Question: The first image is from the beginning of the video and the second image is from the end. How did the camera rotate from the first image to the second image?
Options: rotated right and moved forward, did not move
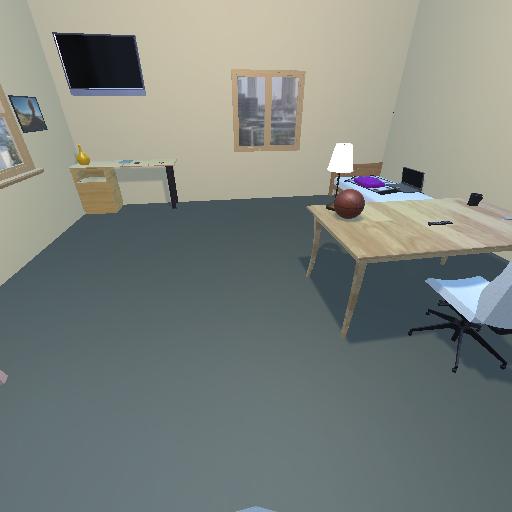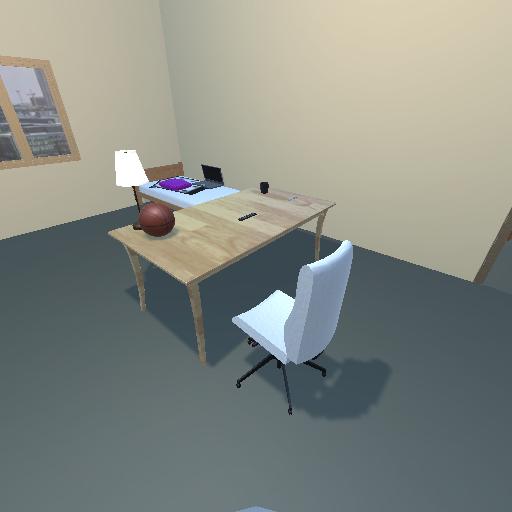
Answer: rotated right and moved forward